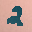
Label: 2